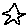
Label: star